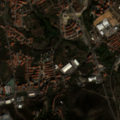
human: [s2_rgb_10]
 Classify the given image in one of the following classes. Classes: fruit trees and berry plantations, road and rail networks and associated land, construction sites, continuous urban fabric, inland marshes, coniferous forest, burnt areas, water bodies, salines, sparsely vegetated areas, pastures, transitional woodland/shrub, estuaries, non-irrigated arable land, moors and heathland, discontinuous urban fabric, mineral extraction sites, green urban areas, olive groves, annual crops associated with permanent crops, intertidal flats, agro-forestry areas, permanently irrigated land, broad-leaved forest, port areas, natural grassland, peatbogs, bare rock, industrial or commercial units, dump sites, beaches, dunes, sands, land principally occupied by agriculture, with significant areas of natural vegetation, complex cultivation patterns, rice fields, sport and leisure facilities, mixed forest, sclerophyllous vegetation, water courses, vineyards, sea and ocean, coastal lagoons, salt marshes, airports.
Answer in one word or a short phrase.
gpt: continuous urban fabric, discontinuous urban fabric, permanently irrigated land, olive groves, complex cultivation patterns